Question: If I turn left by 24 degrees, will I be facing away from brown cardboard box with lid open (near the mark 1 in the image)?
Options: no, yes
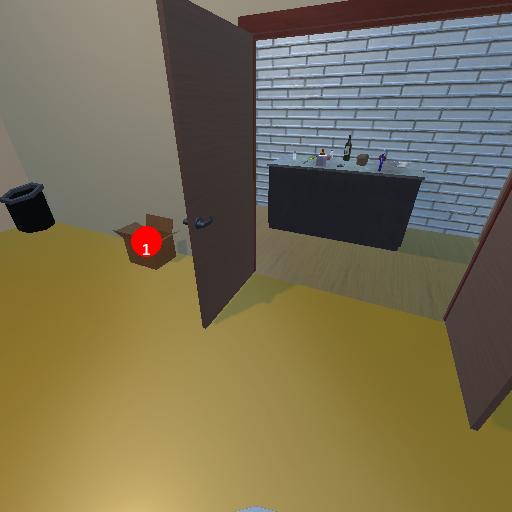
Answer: no